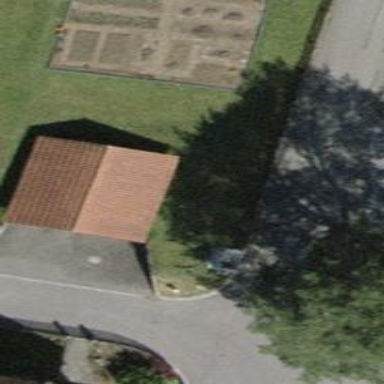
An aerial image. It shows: Building with tiled roof.